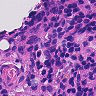
Metastatic tissue present: no